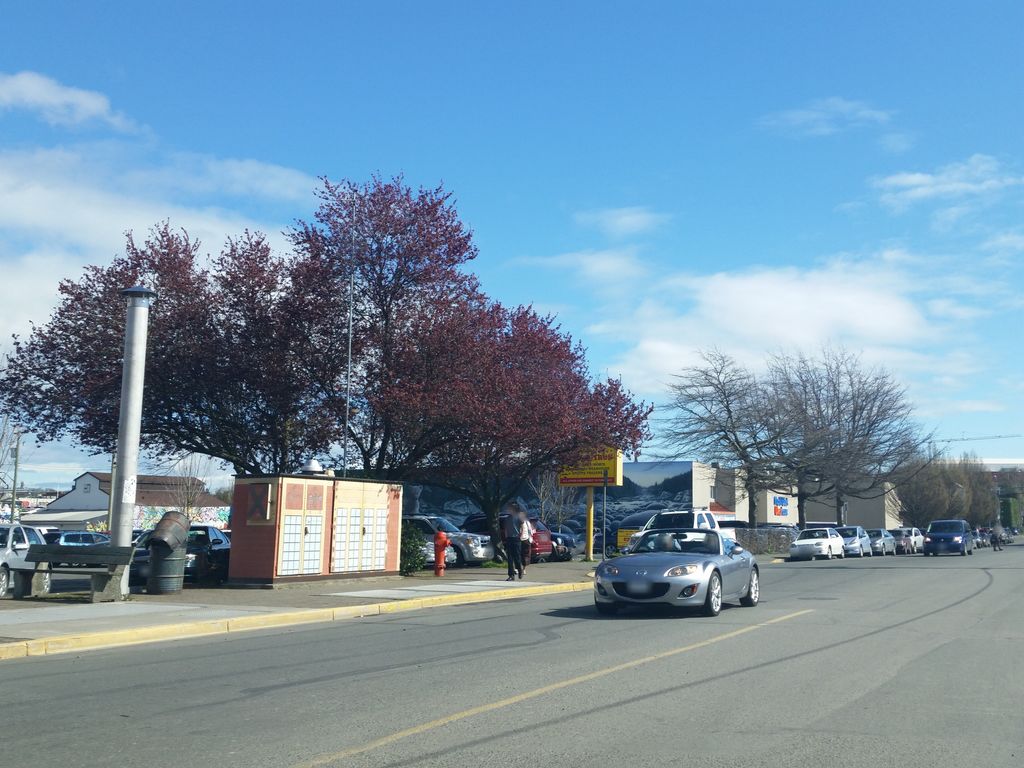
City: victoria